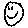
Label: smiley face